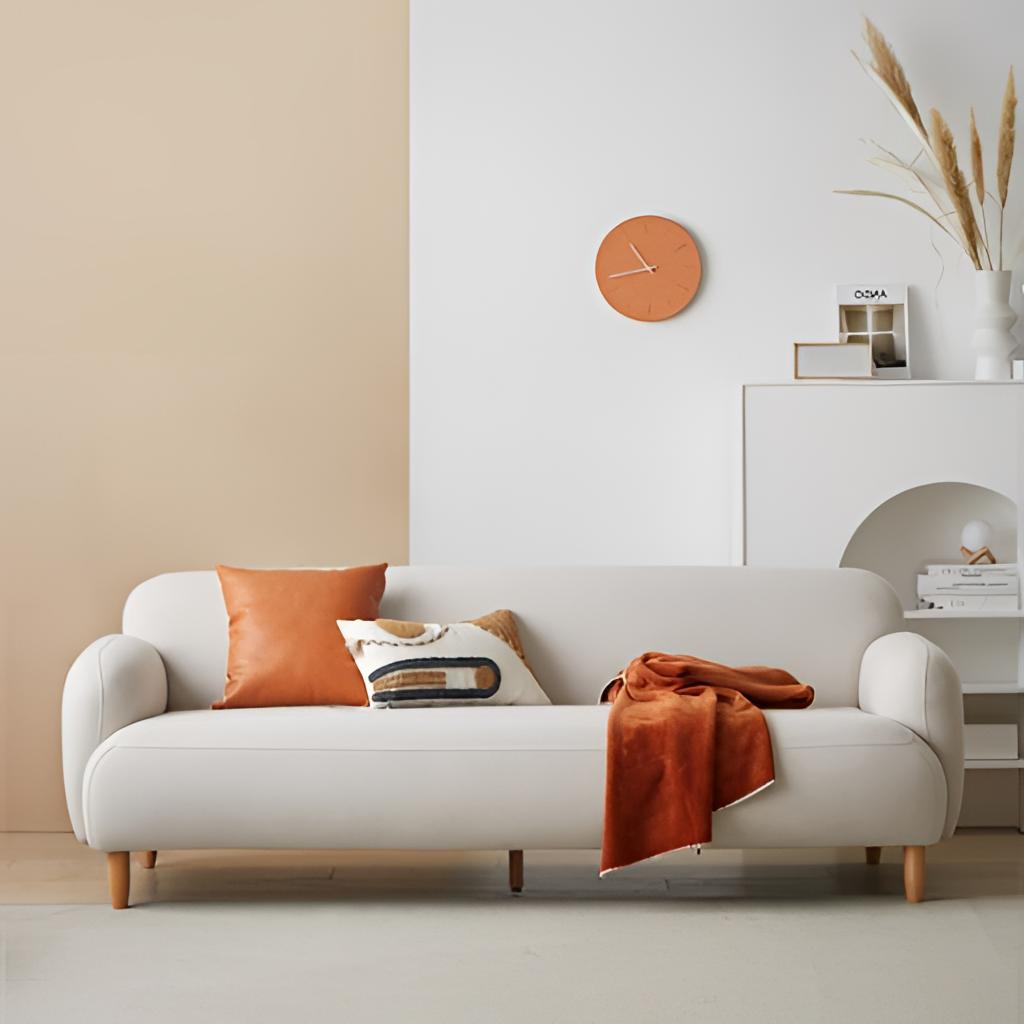
fabric sofa, living room, wood flooring, with plank pattern, beige and white paint wallpaper, with vertical two tone pattern, minimalist